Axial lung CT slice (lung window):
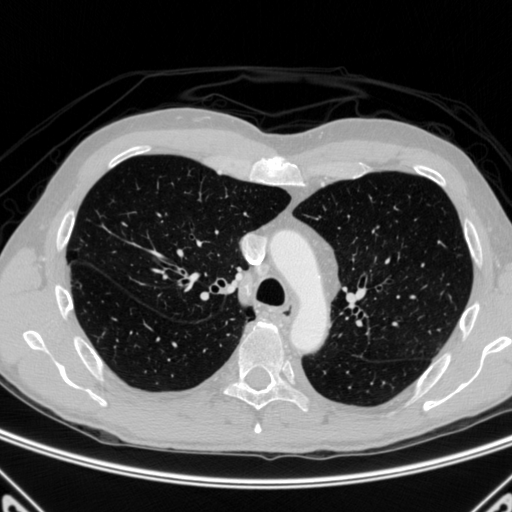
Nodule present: no